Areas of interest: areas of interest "Parking Lot"
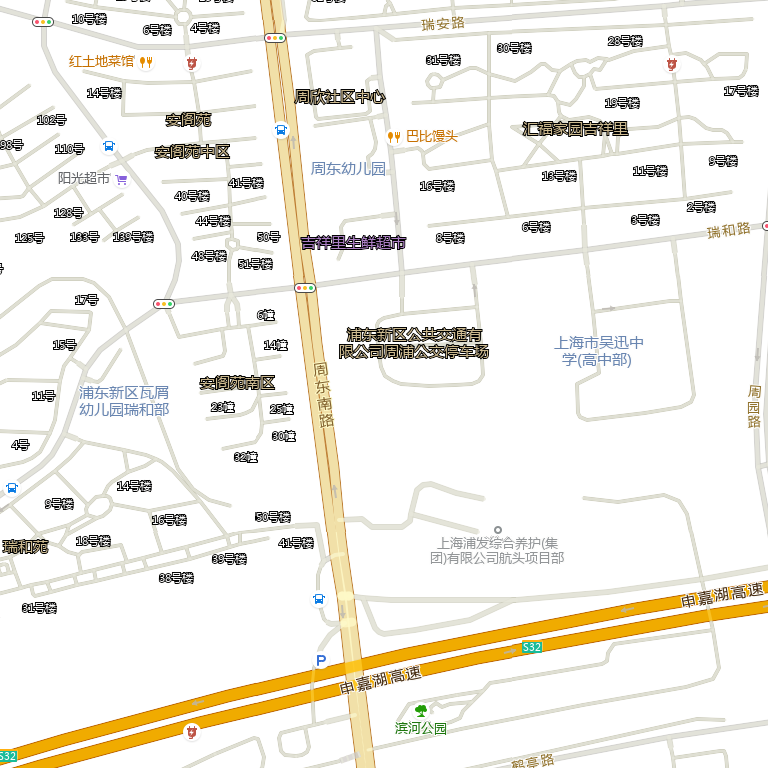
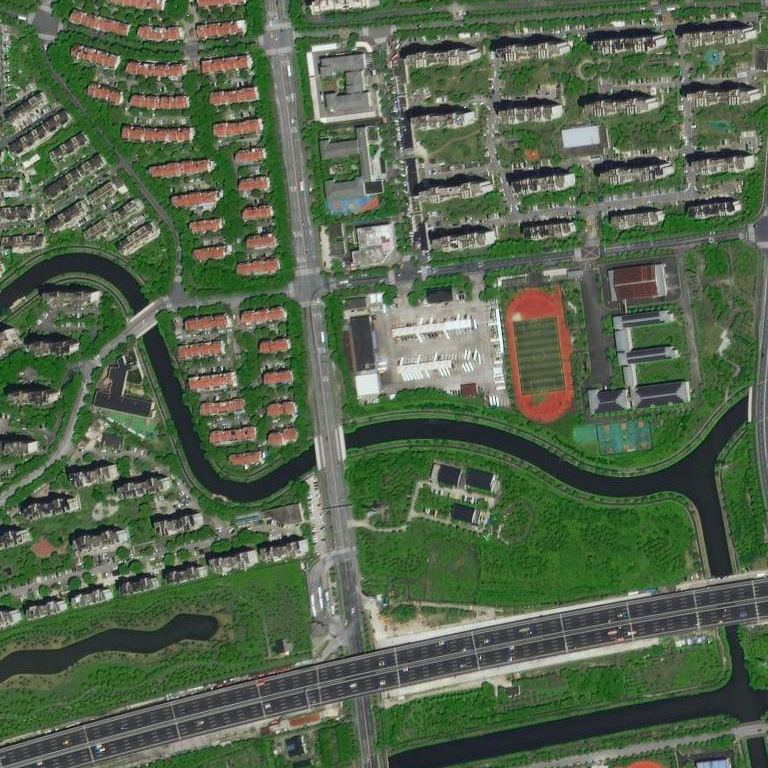